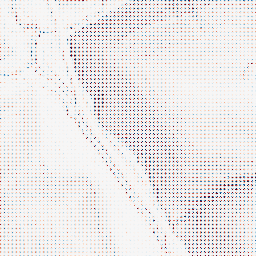
Category: wavelet
Decomposition family: wavelet_dwt
Decomposition parameters: wavelet: haar
level: 1
Upsampling method: sinc_blackman
Upsampling parameters: scale: 8
kernel_size: 4
Upsampling scale: 8